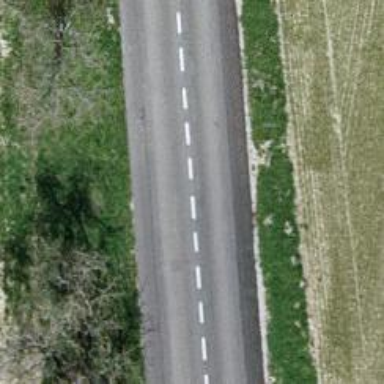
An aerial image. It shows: Secondary road.